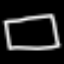
Label: square